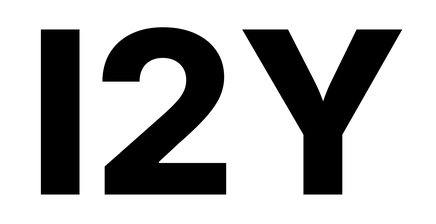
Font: Inter_ExtraBold